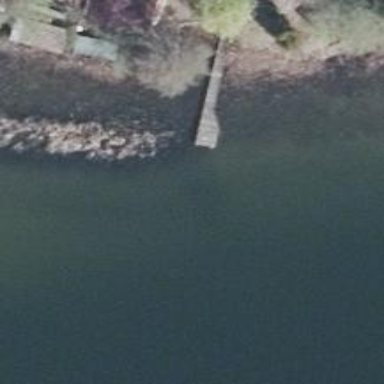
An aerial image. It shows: Man-made pier.